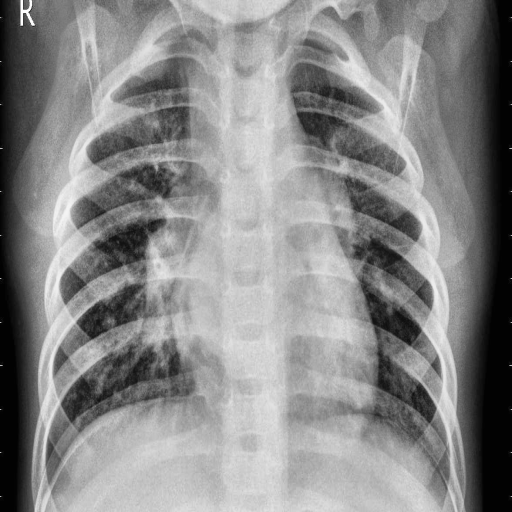
Finding: PNEUMONIA